Question:
I have a situation like in the picture and everytime I have to manually calculate 22% of E cells and write it into H cells, I'm trying to automatically calculate 22% of E columns and have the result in each cell in H column only where match IT in Cou
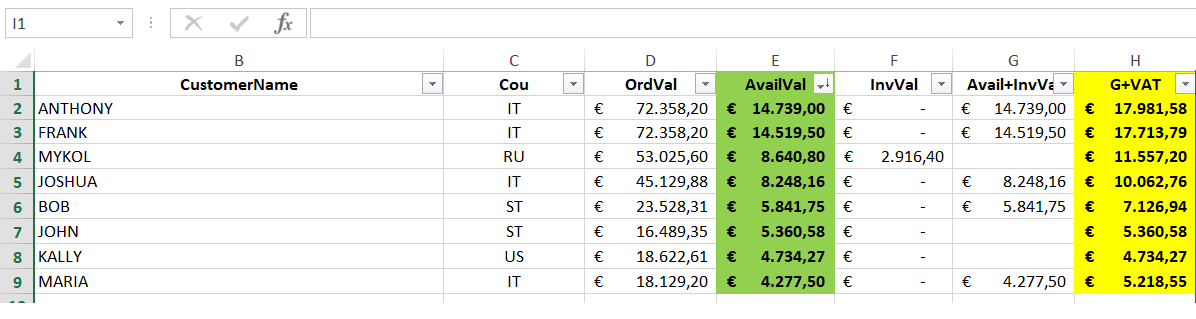
Answer: A simple 'IF()' statement should work. In 'H2' put this and drag down:
'''
=IF($C2="IT",1.22*$E2,$E2+$F2)
'''
Note: You're actually, from the screenshot, trying to calculate 122% it looks like, which is why I did '1.22*'. Also, change the final '$E2+$F2' to be what you want if column C is 'IT'.
Edit: Actually, I'm not sure what you want to do if there's no 'IT'. For row with "BOB", you're still doing '122%' of the column E number...so just adjust that last bit as necessary.